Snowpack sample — Rabbit Ears Pass, Jackson County, Colorado, USA (12/17/25, 1:08 PM MST)
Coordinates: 40.387, -106.625
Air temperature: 34 °F
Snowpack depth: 46 cm
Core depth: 20 cm
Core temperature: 24.8 °F
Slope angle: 6°, slope face: 165°
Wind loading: medium
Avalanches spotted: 0
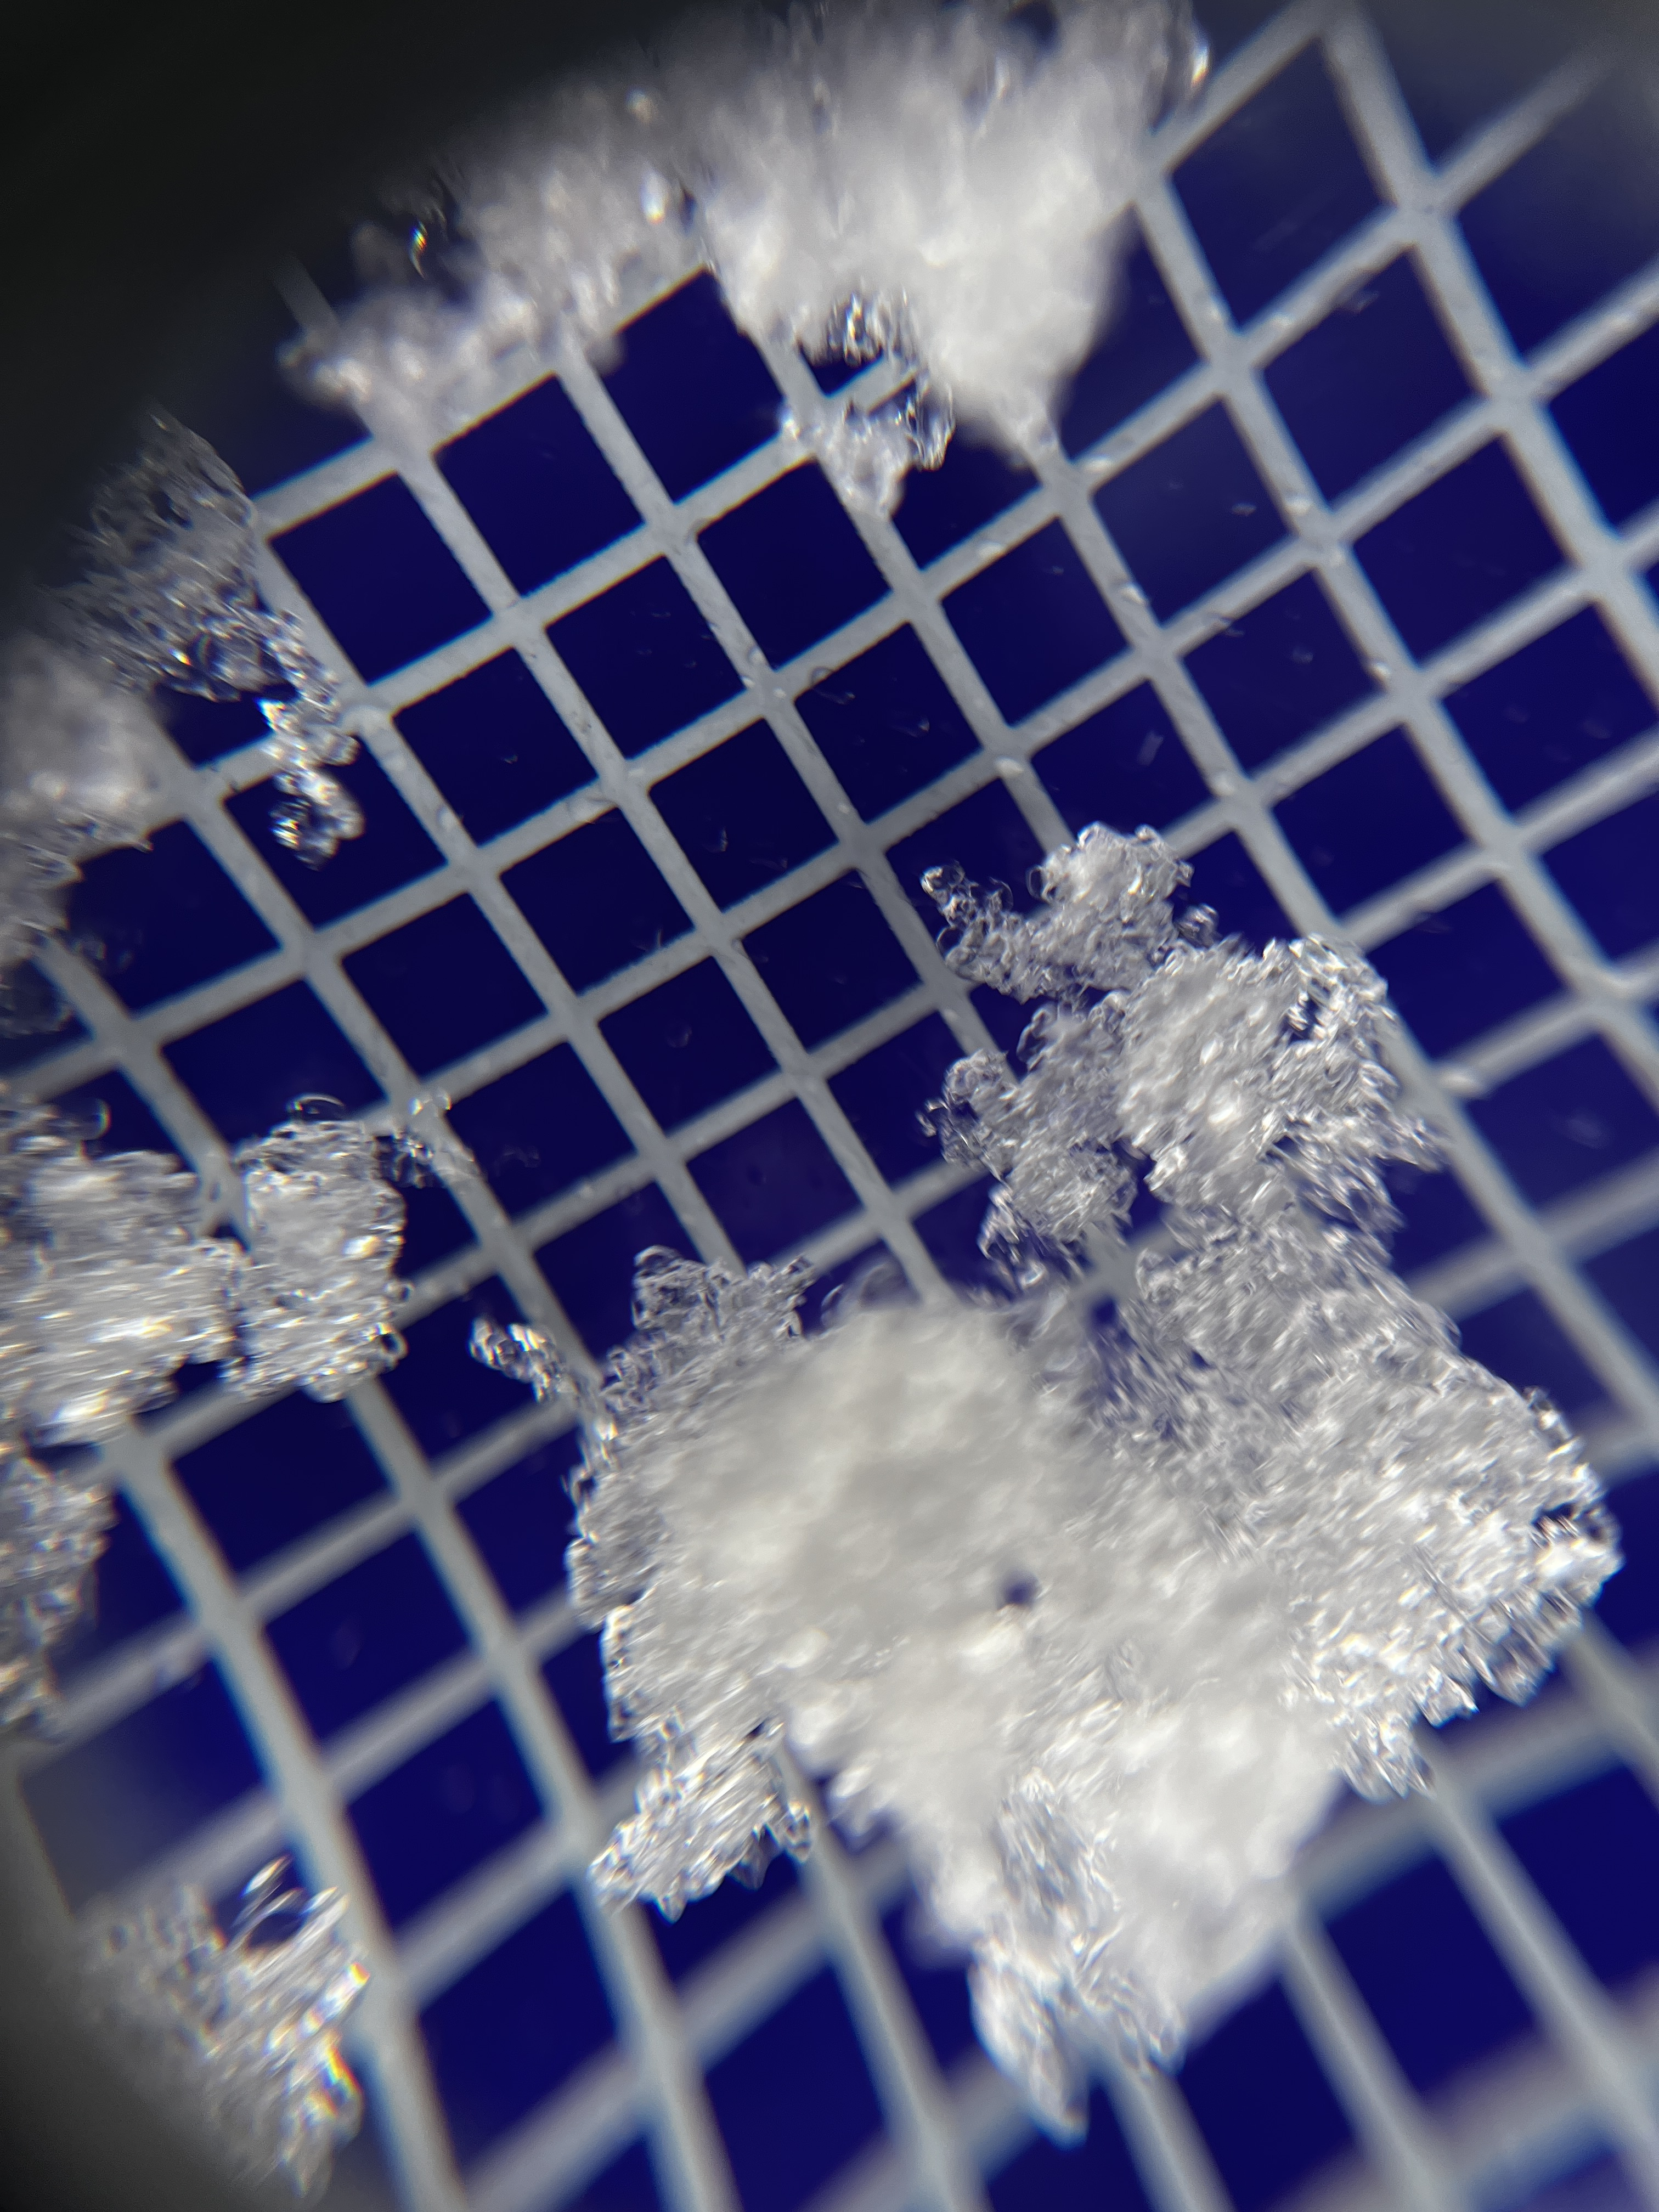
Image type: magnified_profile
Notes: No avalanches spotted nearby, although collected in a meadowy area with minimal risk on this face of the pass.